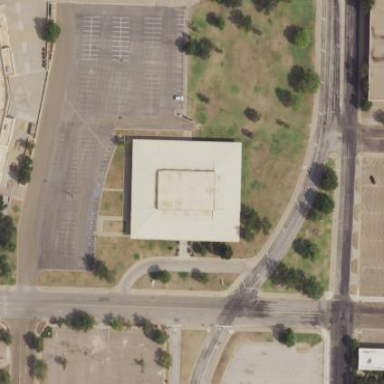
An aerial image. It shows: Building that serves as library.